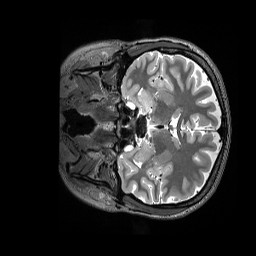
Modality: T2w
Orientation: coronal
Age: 20
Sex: female
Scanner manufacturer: siemens
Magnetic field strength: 3 T
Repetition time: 3.2 s
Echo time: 0.562 s